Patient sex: M
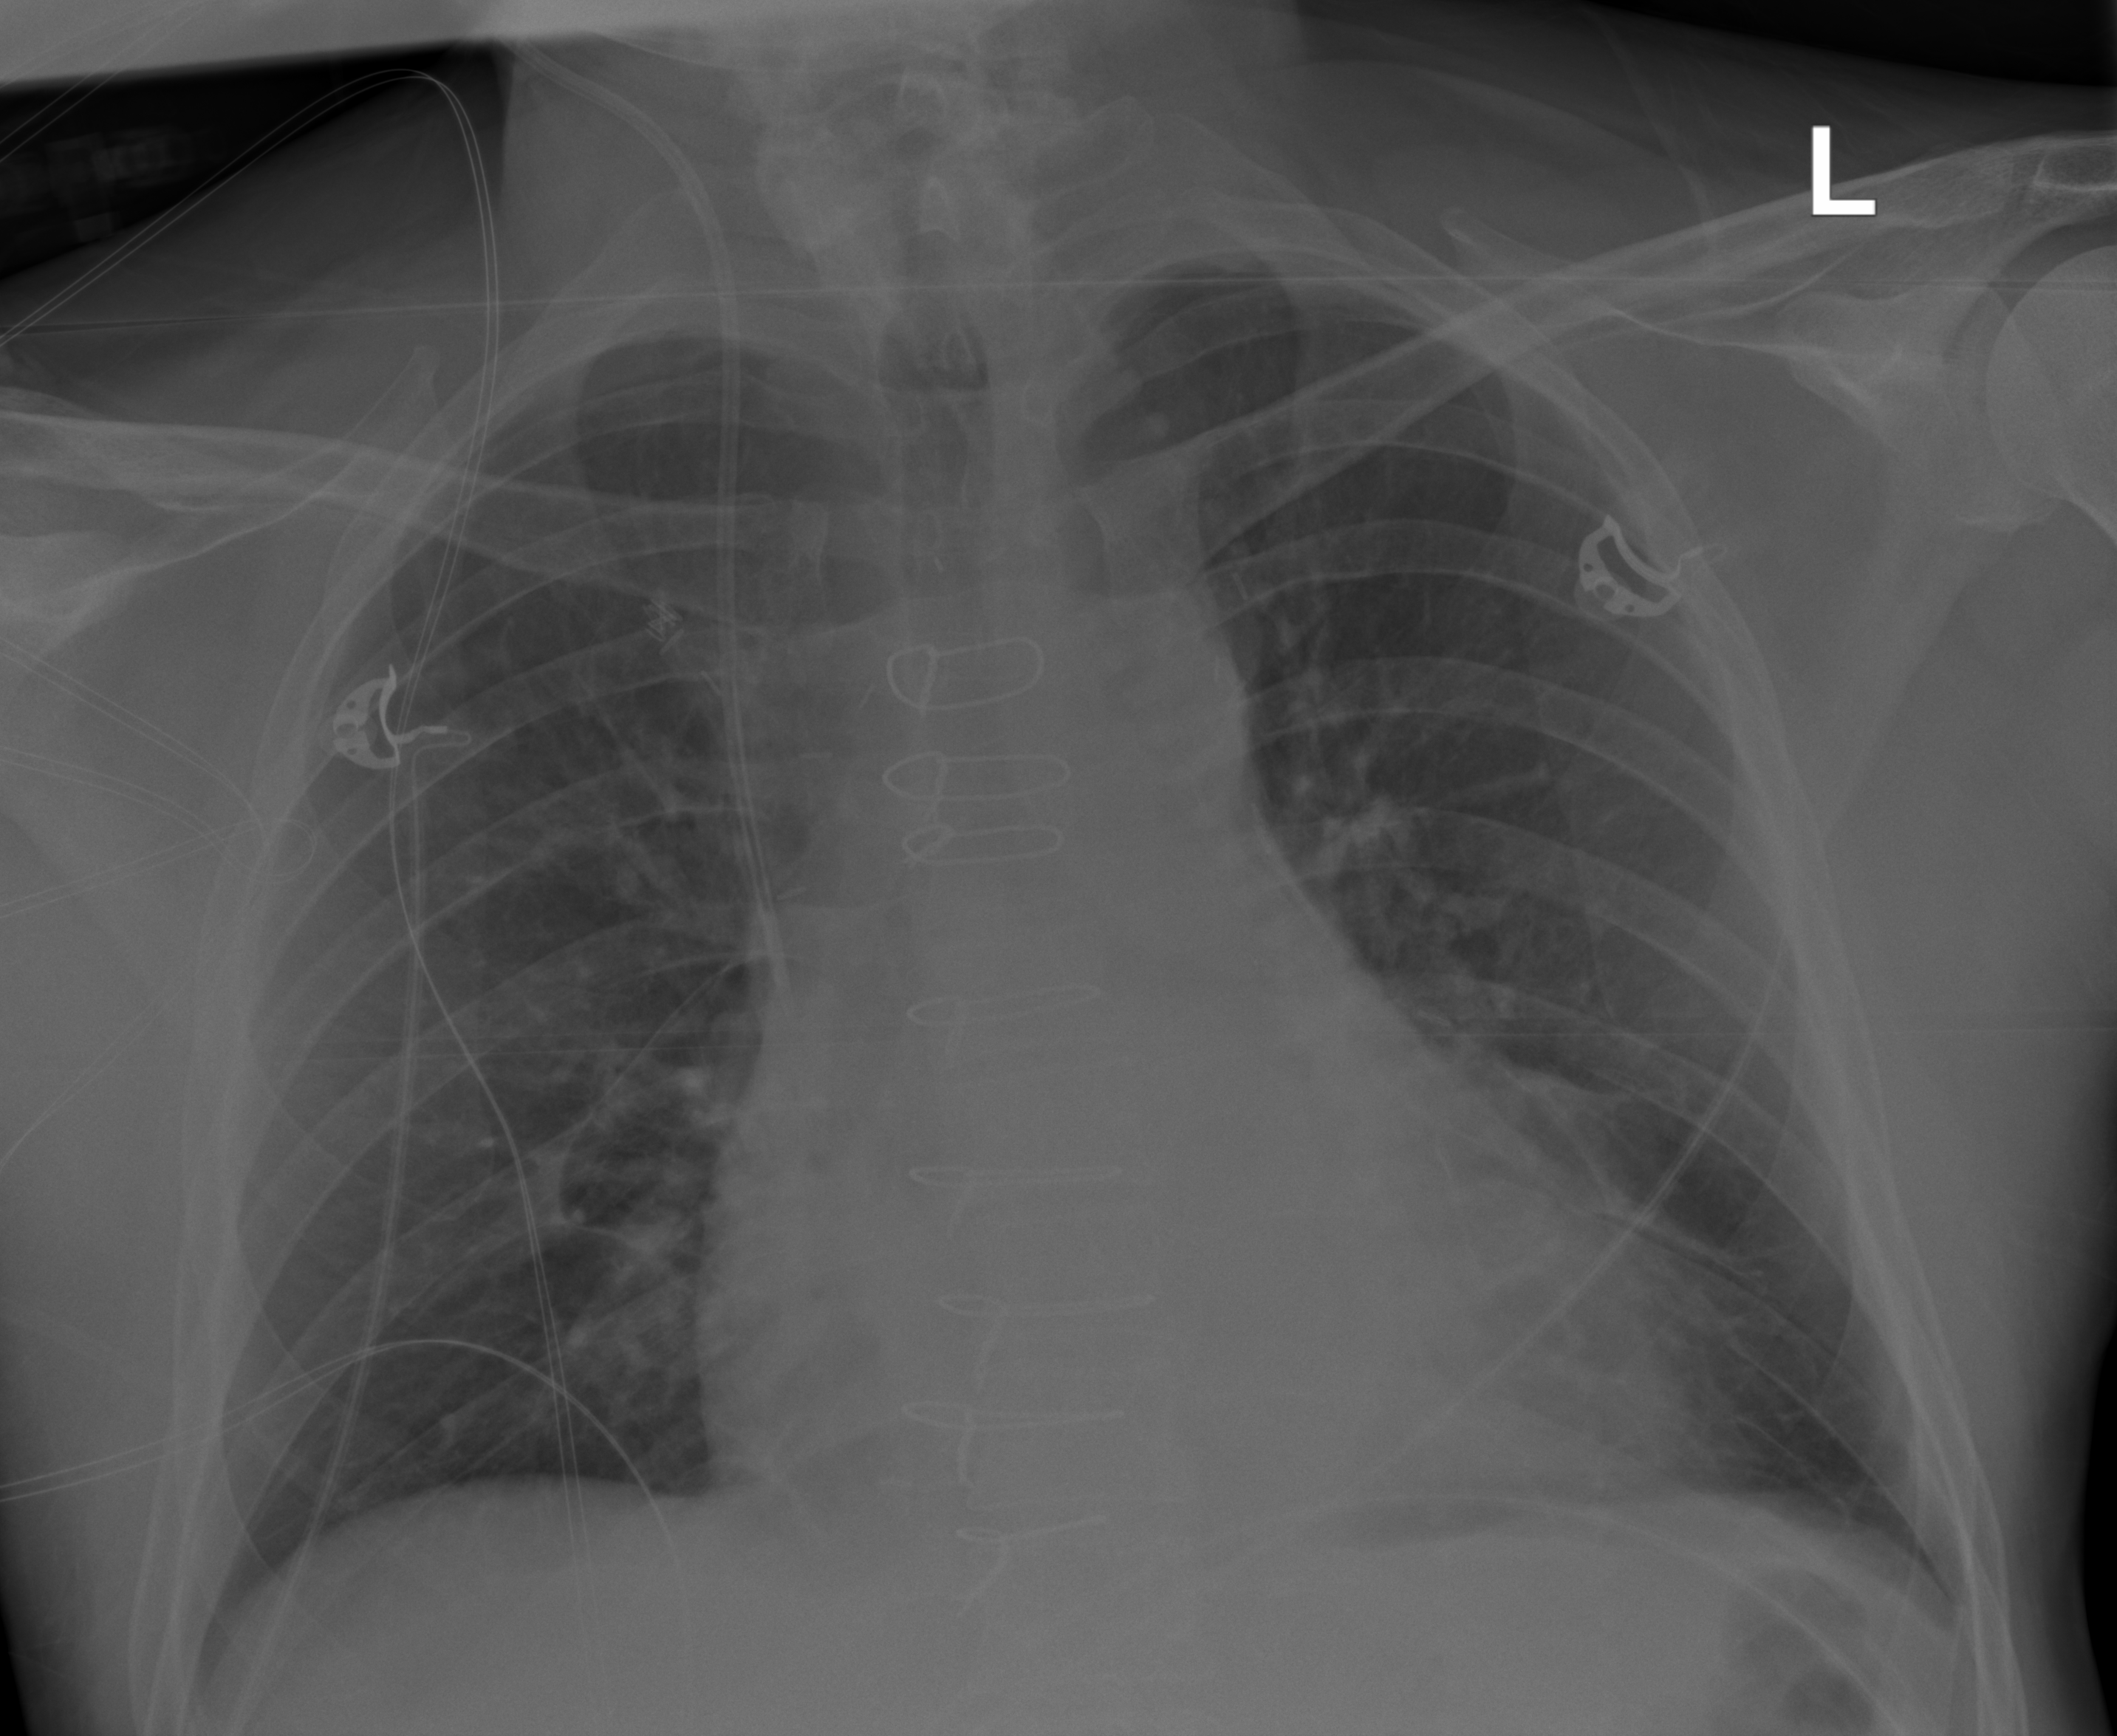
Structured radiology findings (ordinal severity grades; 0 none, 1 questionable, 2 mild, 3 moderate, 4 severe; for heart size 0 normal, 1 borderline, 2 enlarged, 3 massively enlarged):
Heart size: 2
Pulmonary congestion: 1
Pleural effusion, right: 0
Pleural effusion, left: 0
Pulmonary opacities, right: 0
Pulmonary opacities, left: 0
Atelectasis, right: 0
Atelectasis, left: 2